Question: By using a SurfaceView, I'm trying to do a fade effect for my objects that move in the canvas. Then I have a background that on each frame it will be drawn into the canvas with an alpha value (so all that was drawn before will be faded), and then draw the next position of the objects.
The problem I have though, is that when the background is drawn multiple times with an alpha value, the colors get discrete. Some images; the top one there's the first frame that's with continuous colors, and on the bottom one there's the same but many frames later (~50), where the colors get discrete.

I put some of my code. Init part:
'''
// Inited somewhere in the start of the app
Bitmap bmp = Bitmap.createBitmap(width, height, Config.ARGB_8888);
Canvas bmpCanvas = new Canvas(bmp);
Paint backgroundPaint = new Paint();
Bitmap background = Bitmap.createBitmap(width, height, Config.ARGB_8888);
// Draw the background image into background
bmpCanvas.drawBitmap(background, 0, 0, backgroundPaint);
backgroundPaint.setAlpha(0x10);
'''
Then I have a thread that in his run method it sets the framerate to 30, and calls the 'doDraw(Canvas c)' method to draw all the stuff in the 'bmpCanvas'. Then it draws its bitmap ('bmp') into the scene canvas (If i don't do it this way then I get jitter because of SurfaceView's double buffer)
'''
private void doDraw(Canvas c){
c.drawBitmap(background, 0, 0, backgroundPaint);
// Draw all the objects
}
'''
I tried solving it by changing the 'backgroundPaint''s Xfermode by trying all of the PorterDuffXFermode, but no one seems to work for me.
============== SOLUTION =========================
Inspired by Lorne Laliberte answer what I did was a double buffer in order to make it faster.
Basically I create the background as a Bitmap. Then I set up 2 empty bitmaps with the same width and height as the background and create 2 Canvases for it. I also keep an index telling me what canvas should I draw to (call it 'iCanvas').
There's no need for another bitmap to avoid the SurfaceView's double buffer now, since I'll be drawing everything again (so there's no flicker).
Then what I do is in each frame, clear the 'actual' canvas, and draw the 'previous' with a 'Paint' with some alpha (0xE0 for instance), and draw the objects over this canvas.
Then just draw to the 'SurfaceView''s canvas the background and then the 'actual' canvas. Finally just switch the index 'iCanvas'.
I think this is way faster than having to remember all the previous positions of the objects and drawing them again with different alphas. And this works 100%, as in each frame, the objects that were drawn get faded away and we're not redrawing a semitransparent background over the same background.
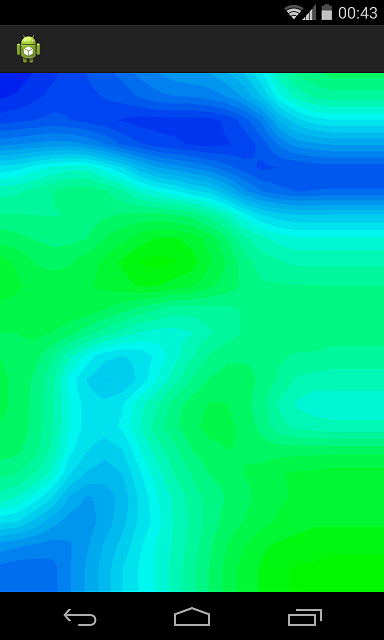
Answer: You're accumulating draws -- redrawing the bitmap on top of the previous canvas, with translucency, will cause the effect you're seeing. If you want it to remain smooth, you need to erase the previous bitmap by painting a solid color, for example you could use this if you're rendering over a transparent canvas:
'''
private void doDraw(Canvas c) {
// fill the canvas with transparency first
c.drawColor(0, PorterDuff.Mode.CLEAR);
c.drawBitmap(background, 0, 0, backgroundPaint);
// Draw all the objects
}
'''
If the canvas is opaque, you just need 'c.drawColor(0);' though.
---
It just occurred to me you might be trying to draw over previously drawn objects in the canvas, to accumulate a translucent bitmap over them in order to "fade" those objects away -- if that's so, then the short answer is I don't think that approach will work without the kinds of artifacts you're seeing. You'll need to take a different approach, for example redraw the scene each frame drawing each visible object with decreasing alpha -- or draw your objects into one buffer, and then copy from that buffer into your canvas each frame before drawing over that ONCE with your translucent background.
(It might also be possible to implement your desired effect as a kind of 'DrawFilter'...)